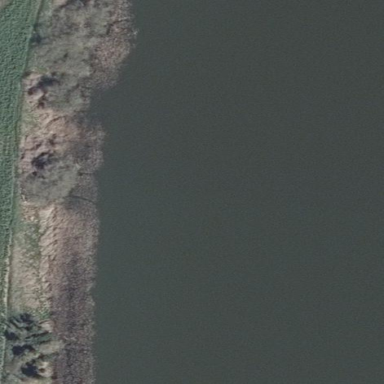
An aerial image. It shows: Reedbed in wetland area.